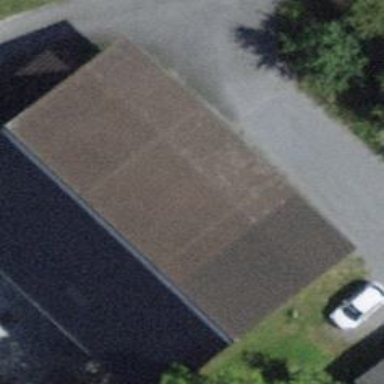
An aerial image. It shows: Rural barn.